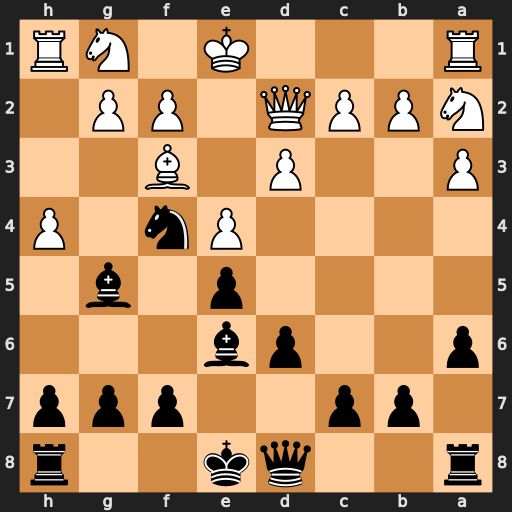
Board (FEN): r2qk2r/1pp2ppp/p2pb3/4p1b1/4Pn1P/P2P1B2/NPPQ1PP1/R3K1NR
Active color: b
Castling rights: KQkq
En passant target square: -
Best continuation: Nxg2+ Bxg2 Bxd2+